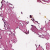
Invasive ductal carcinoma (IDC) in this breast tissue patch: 0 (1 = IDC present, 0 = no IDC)